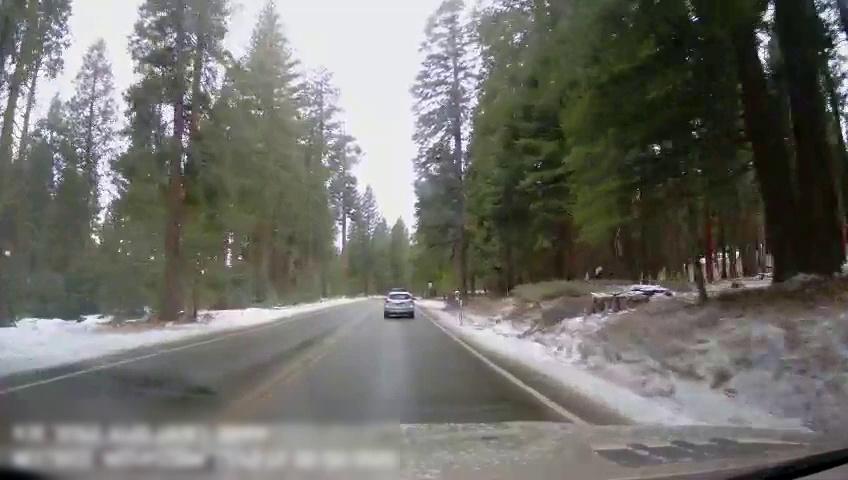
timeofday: Day
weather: Cloudy
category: Drivable Space
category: Vehicles | Truck
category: Vehicles | Car
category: Lanes | Current Lane
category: Lanes | Current Lane
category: Lanes | Opposite Lane
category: Lanes | Opposite Lane